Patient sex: M
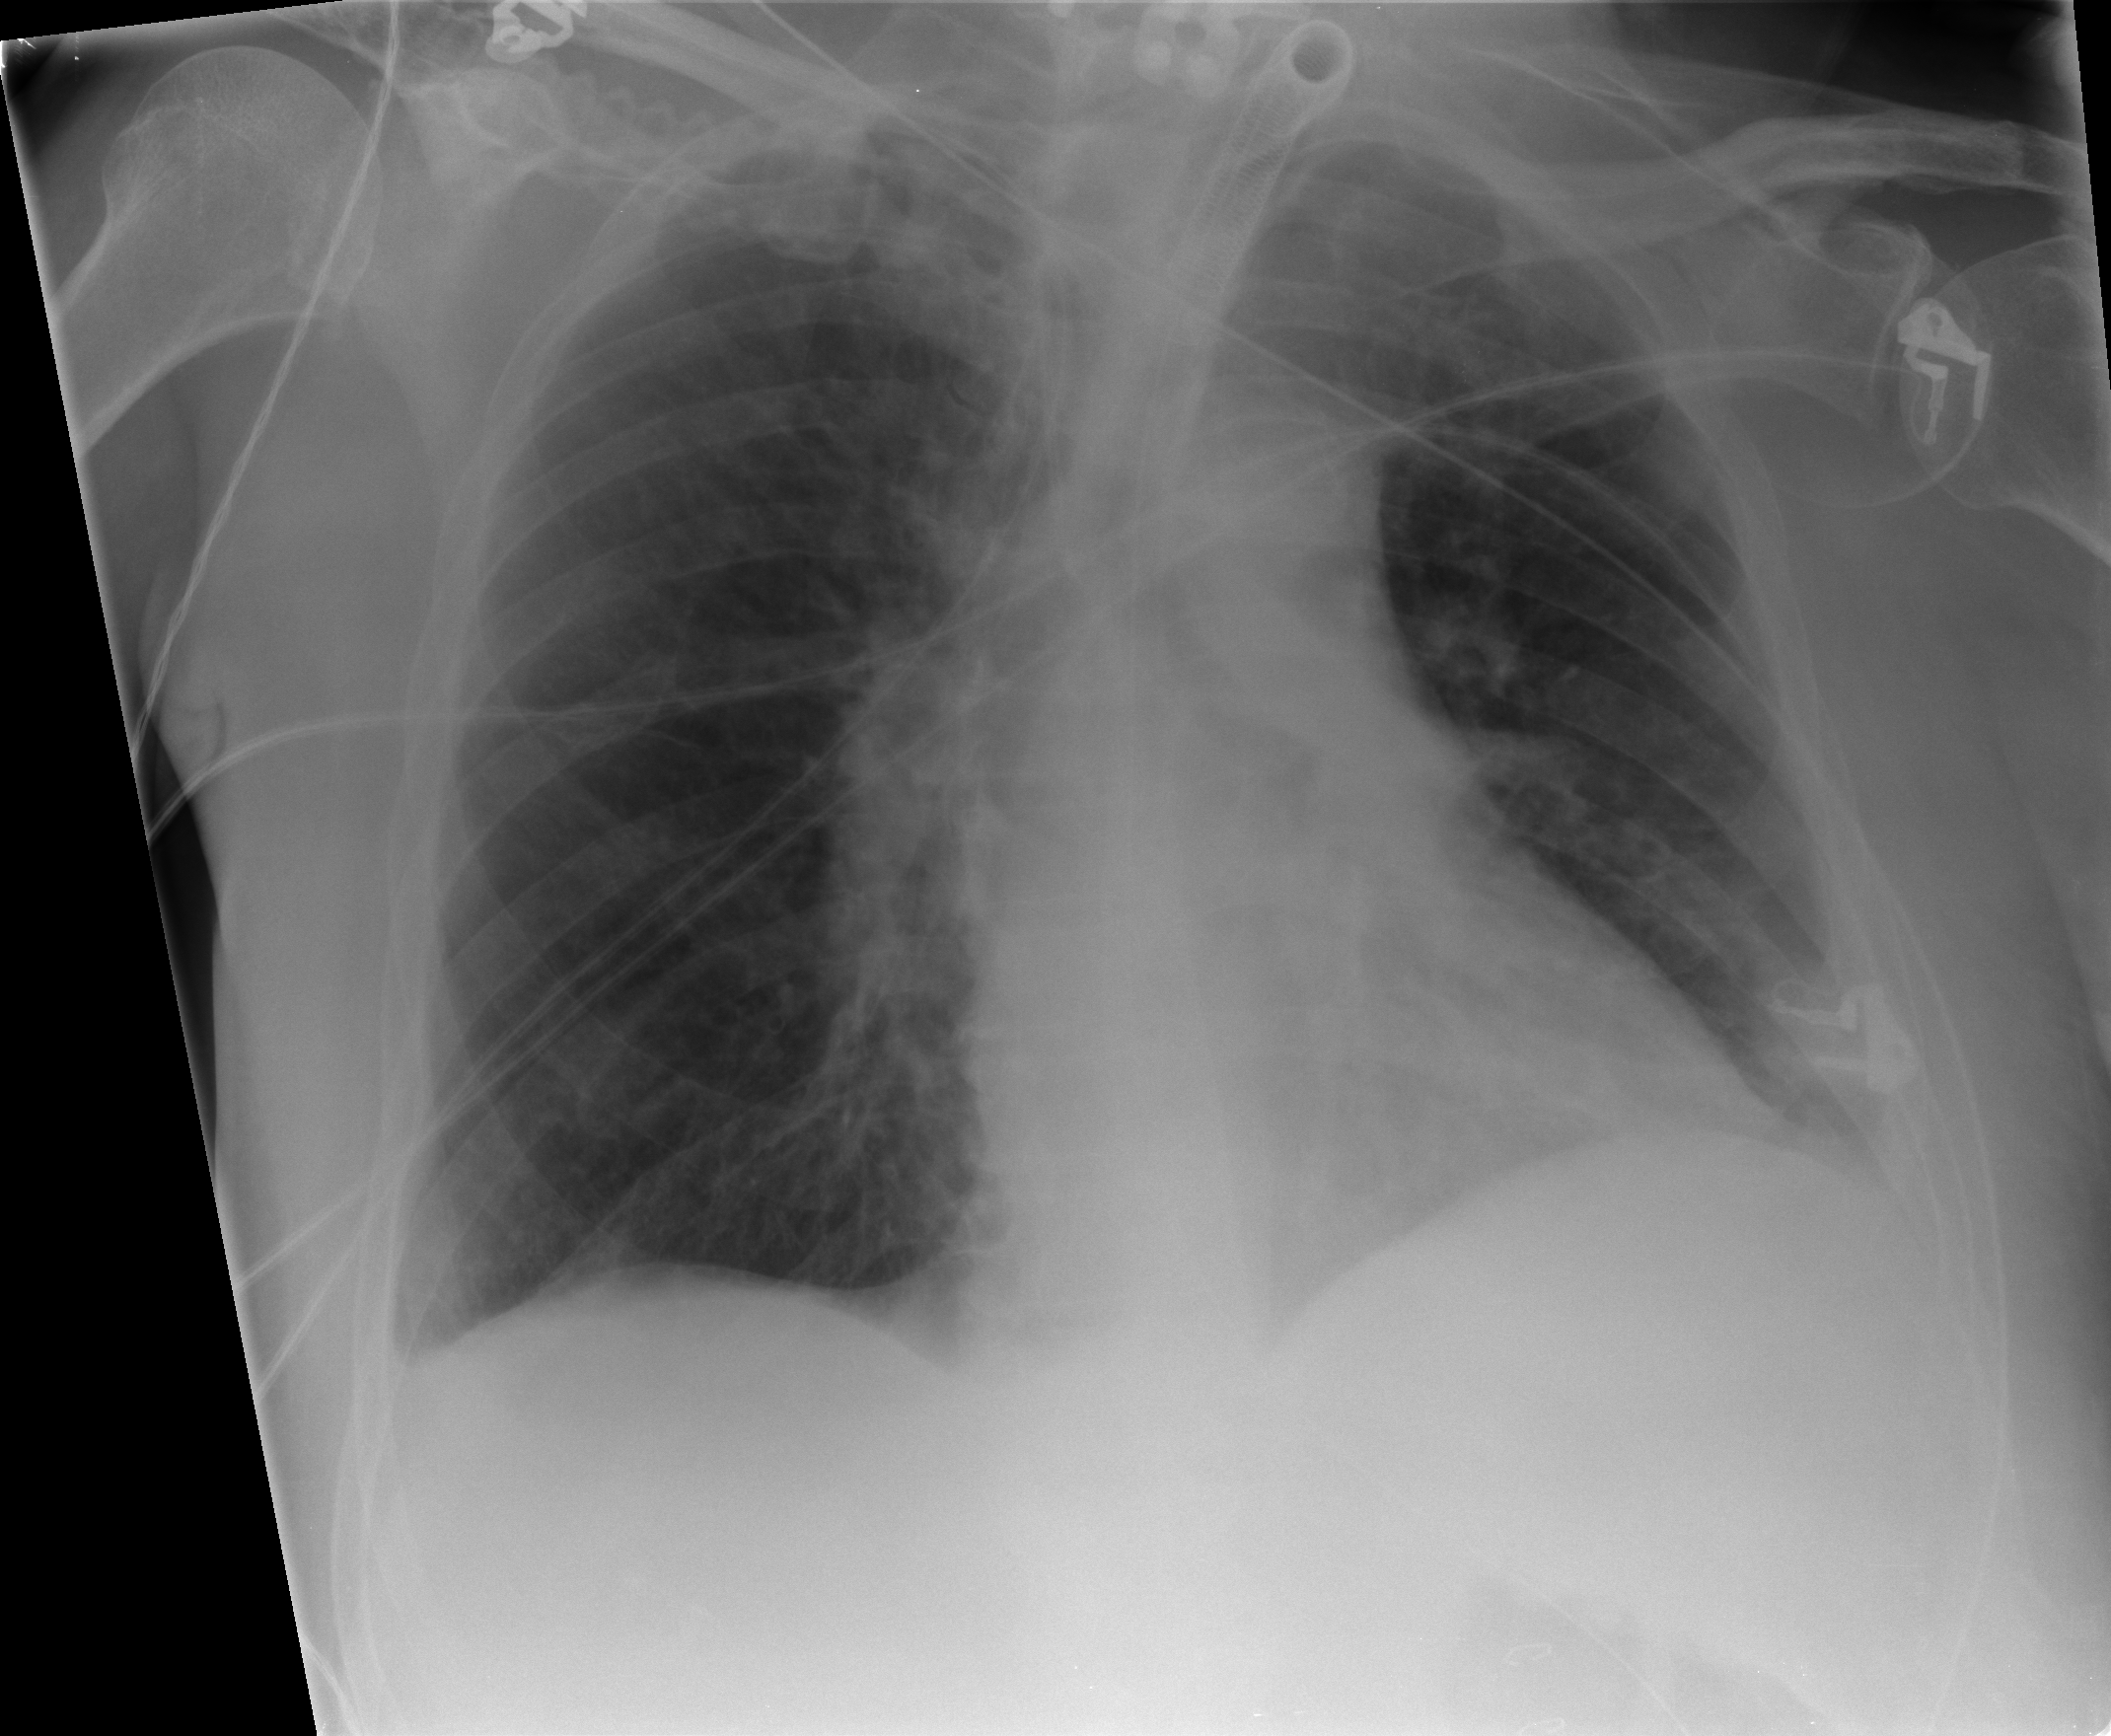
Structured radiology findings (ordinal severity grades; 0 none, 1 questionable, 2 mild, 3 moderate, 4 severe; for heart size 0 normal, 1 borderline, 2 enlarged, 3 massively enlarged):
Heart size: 2
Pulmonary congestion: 2
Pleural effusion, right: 1
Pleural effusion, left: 0
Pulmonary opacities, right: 0
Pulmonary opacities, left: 0
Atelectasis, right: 0
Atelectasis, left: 1